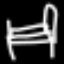
Label: bed